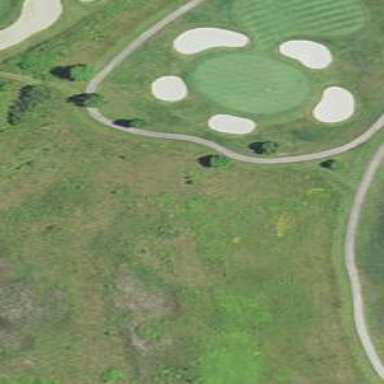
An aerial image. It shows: Service road designated as golf cart path.